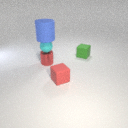
small green rubber cube behind small red rubber cube